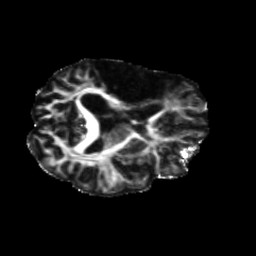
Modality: FA
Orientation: axial
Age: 61
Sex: female
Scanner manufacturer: siemens
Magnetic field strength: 3 T
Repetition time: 5.25 s
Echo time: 0.08 s